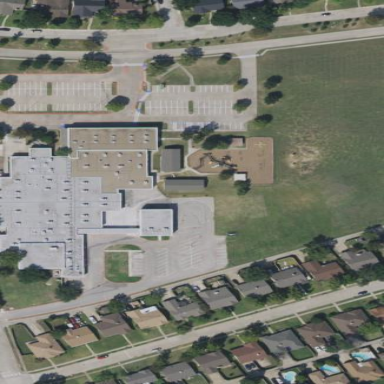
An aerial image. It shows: School.